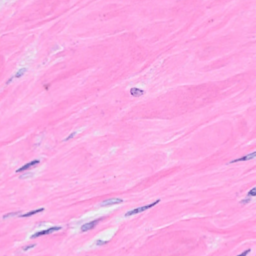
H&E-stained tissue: Breast